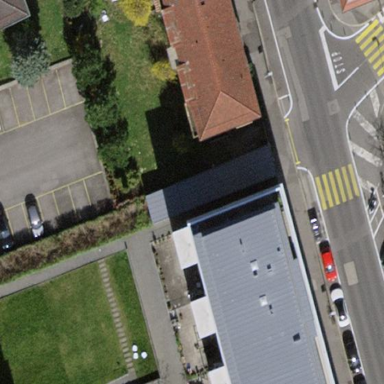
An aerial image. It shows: Building.